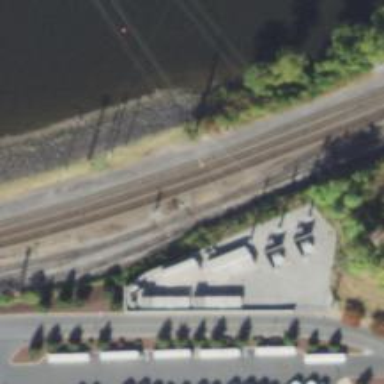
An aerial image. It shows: Railway siding for service.